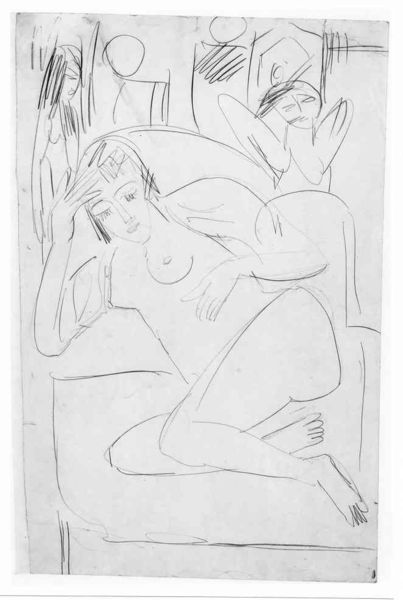
Titel: Im Sessel kauernder weiblicher Akt mit Holzfiguren
Künstler: Ernst Ludwig Kirchner
Standort: Karlsruhe
Institution: Staatliche Kunsthalle Karlsruhe
Schlagwörter: akt, feder, fuß, hand, kopf, mann, nackt, schlaf, weiß, frauen, grob, kirchner, menschen, sitzen, brust, busen, fenster, frau, frisur, grau, hintergrund, kreide, köpfe, licht, schwarz, skizze, stützen, zeichnung, blick, dame, haus, arm, arme, augen, gesicht, fünf, möbel, schauen, spiegel, häuser, sonne, figur, haare, interieur, pose, sessel, sitzend, drei, kind, personen, kreis, engel, beine, bein, brüste, füße, gesäß, hintern, sommer, papier, ruhe, sofa, liegen, ruhen, schlafen, schlafend, lehne, perspektive, studie, moderne, abstrakt, modern, grafik, monochrom, beobachter, chair, columns, hands, men, people, white, window, women, armchair, black, face, female, figures, hair, interior, ladies, lady, nose, painting, portrait, seated, sit, sitting, windows, wohnung, woman, bed, bett, print, floor, nackte, couch, nachdenklich, ellenbogen, liegend, schenkel, zehen, aufstützen, gedanken, nachdenken, wimpern, striche, unten, fleisch, denken, linie, kohle, milch, schwarz-weiss, schraffur, stich, strich, fraue, bleistift, entwurf, stift, schema, karte, zeuge, sad, picasso, angel, man, naked, nude, lust, aufgestützt, background, head, germany, child, eyes, feet, drawing, paper, black and white, cubist, mouth, dog, expressionist, line, sketch, liegt, klee, faces, pen, wings, matisse, breast, door, scene, abstract, human, party, arms, design, zechnung, ink, bleistif, butt, thinking, pencil, circle, circles, eye, legs, lines, shapes, bare, impressionist, fingers, spanner, breasts, chest, nakte, rough, charcoal, lying, sleep, sleeping, cubism, eyebrows, composition, humans, act, kanapee, gesture, forehead, round, kid, body, wing, rest, recline, nipples, reclining, thighs, ffrau, heads, beobachtet, aktzeichnung, leg, hip, ass, vodergrund, despair, lounging, unbeobachtet, thought, knees, denkt, fat, eyelashes, furniture, naked women, po, graphite, torso, fauvism, brows, toes, other, boobs, tits, laying, nipple, elbow, doodle, scan, minimalist, charcol, maybe, thin lines, figure drawing, line drawing, buttocks, scribbles, abstrat, pencl, contemplate, boob, eyelash, cahir, lashes, womans, tit, charcaol, lieing, lying nude, hair cut, mattisse, grafic, armns, hand to face, settle, art, modern art, pencil drawing, eyelids, fa, 20.jh, bare \buttocks, balllons, perswonen